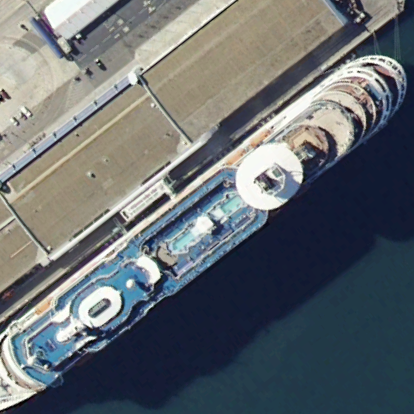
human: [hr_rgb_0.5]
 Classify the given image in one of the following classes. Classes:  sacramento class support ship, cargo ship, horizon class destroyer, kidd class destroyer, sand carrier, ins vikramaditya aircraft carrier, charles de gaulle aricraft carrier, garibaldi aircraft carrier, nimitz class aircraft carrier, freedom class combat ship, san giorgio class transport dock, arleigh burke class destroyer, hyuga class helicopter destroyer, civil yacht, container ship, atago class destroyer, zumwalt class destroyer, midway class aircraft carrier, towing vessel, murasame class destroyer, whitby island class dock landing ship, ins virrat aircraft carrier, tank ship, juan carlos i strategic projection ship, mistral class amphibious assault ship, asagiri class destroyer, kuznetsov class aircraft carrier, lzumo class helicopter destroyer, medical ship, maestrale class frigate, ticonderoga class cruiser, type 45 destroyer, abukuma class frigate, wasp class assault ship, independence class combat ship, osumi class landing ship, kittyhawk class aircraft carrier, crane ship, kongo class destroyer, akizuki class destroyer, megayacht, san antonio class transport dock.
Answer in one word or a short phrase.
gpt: Megayacht